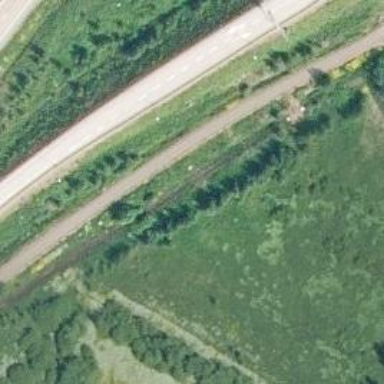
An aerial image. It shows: Asphalt cycleway.